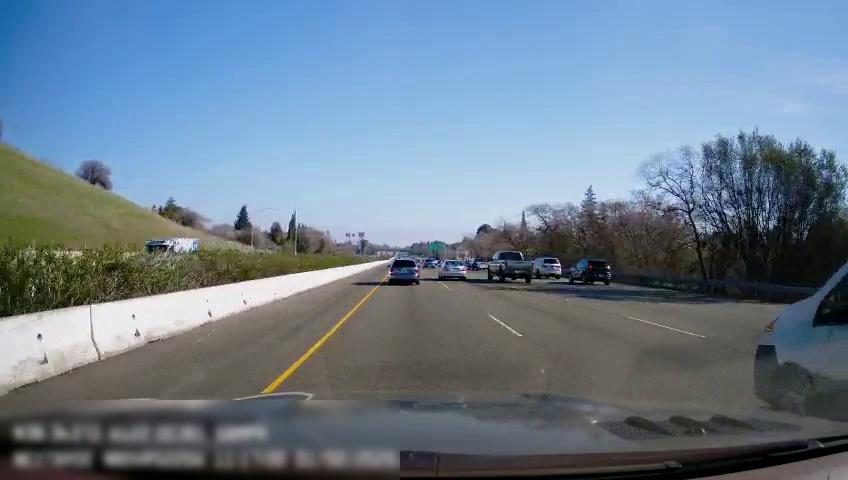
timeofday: Day
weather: Sunny
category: Drivable Space
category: Vehicles | Car
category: Vehicles | Truck
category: Vehicles | Truck
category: Vehicles | Car
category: Vehicles | SUV
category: Vehicles | Car
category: Vehicles | Van
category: Vehicles | SUV
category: Vehicles | Truck
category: Lanes | Current Lane
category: Lanes | Current Lane
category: Lanes | Alternate Lane